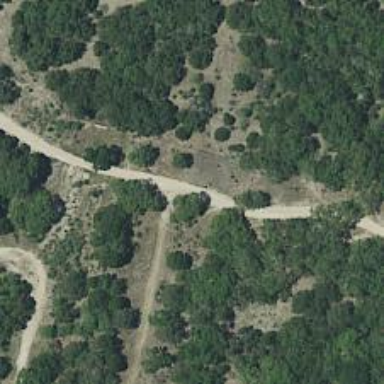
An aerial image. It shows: Driveway leading to service road.